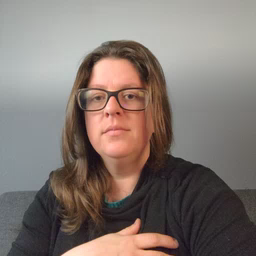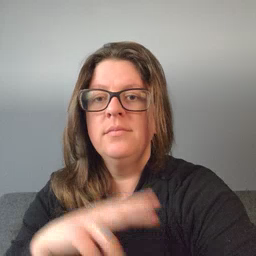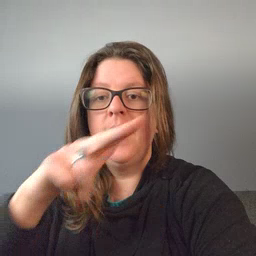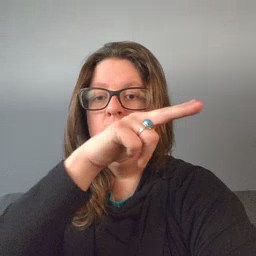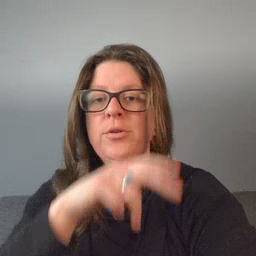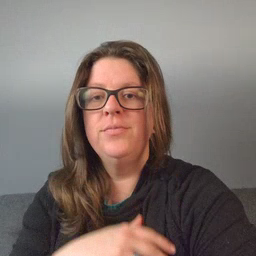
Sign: helicopter